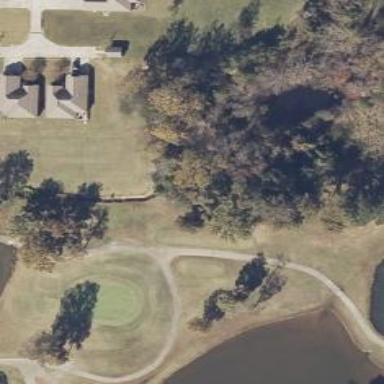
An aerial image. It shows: Golf hole.